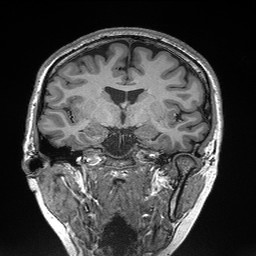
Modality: T1w
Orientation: sagittal
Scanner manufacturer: siemens
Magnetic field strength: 3 T
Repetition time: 2.3 s
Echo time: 0.00298 s